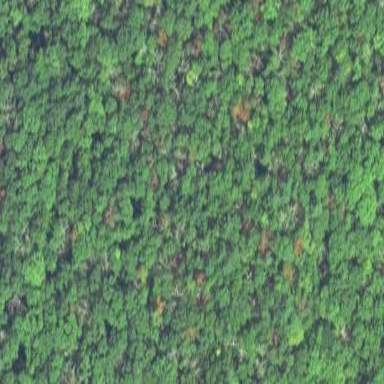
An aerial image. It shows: Mixed woodland with various types of leaves.